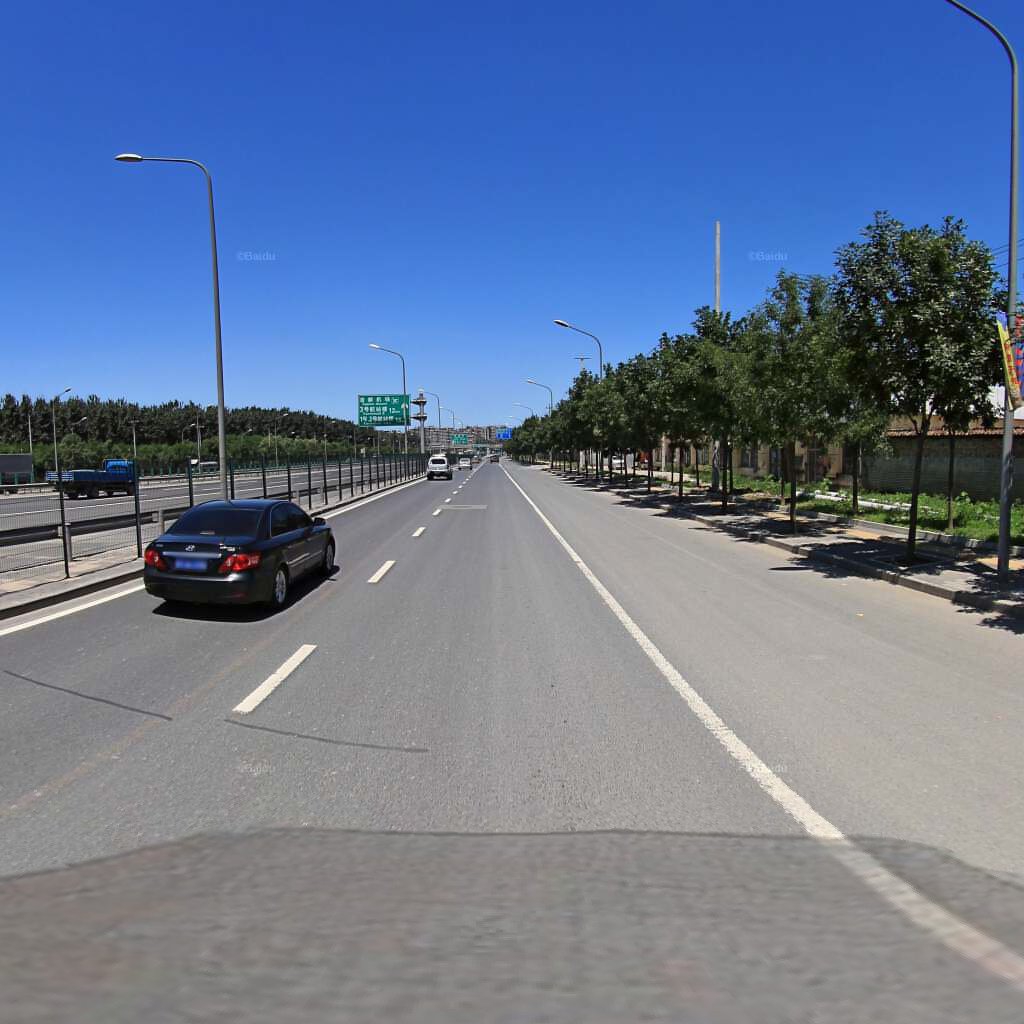
Region: Chaoyang
Road damage annotations: transverse patch, transverse patch